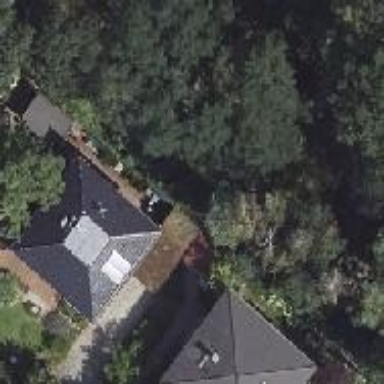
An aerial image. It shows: Hipped roof house.